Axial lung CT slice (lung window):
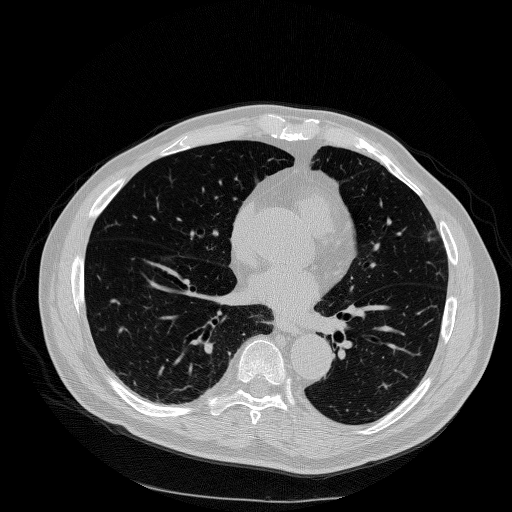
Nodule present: no